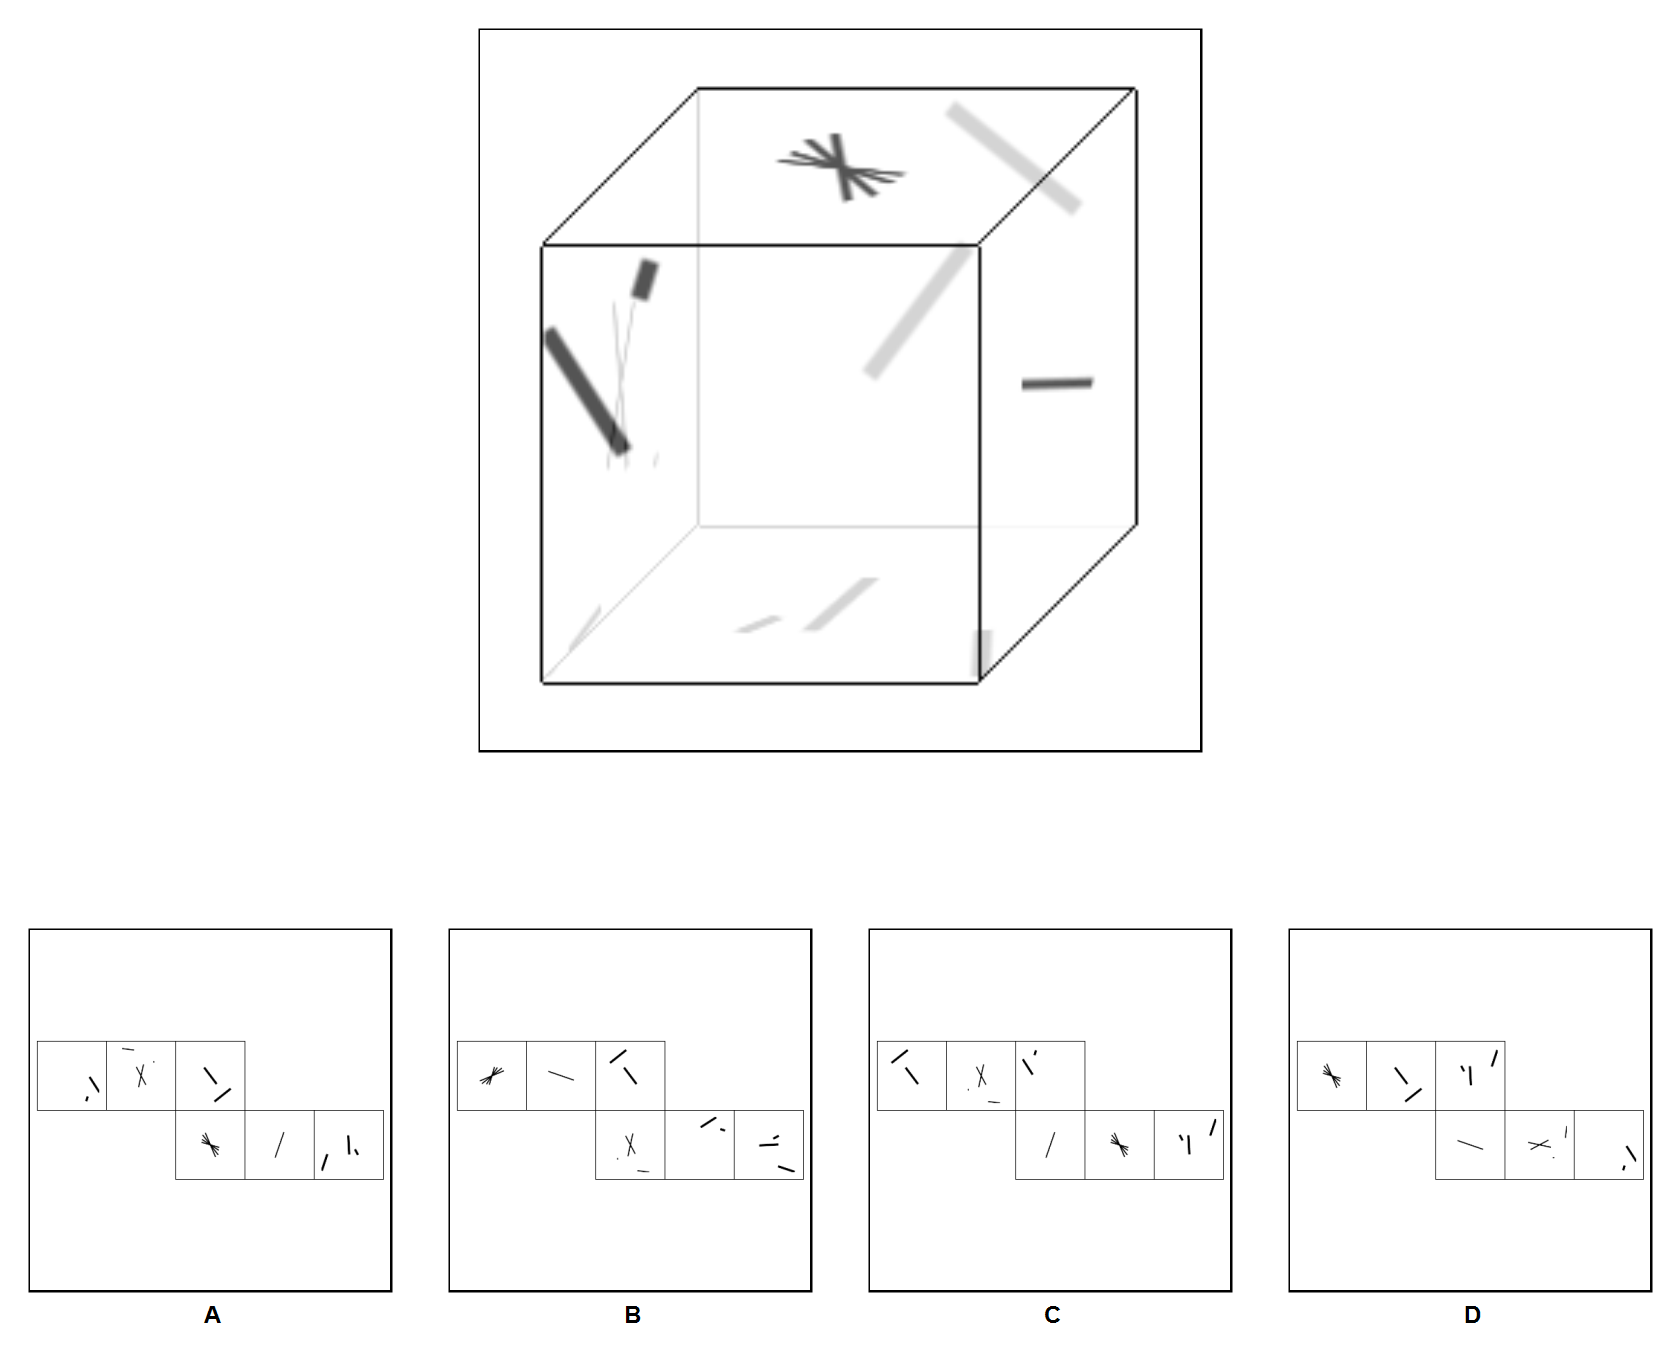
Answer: A